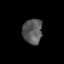
Tissue: lung
Cell type: T cells
Senescence score: 0.2271
Nuclear area (px): 483
Mean DAPI intensity: 87.994